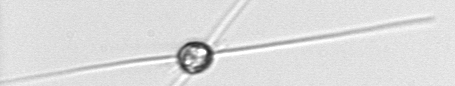
Label: Chaetoceros_danicus